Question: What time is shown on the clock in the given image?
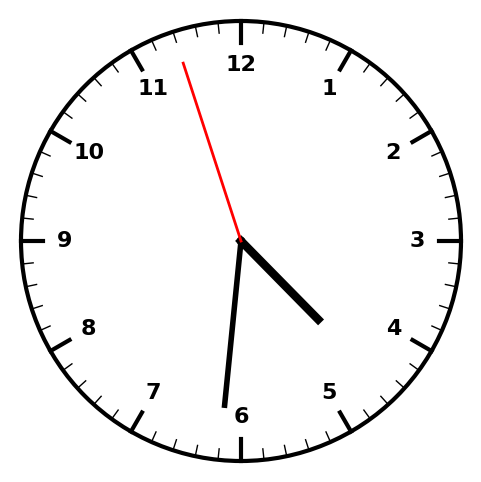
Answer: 04:30:57